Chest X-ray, AP view. Patient: 29 years old, sex F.
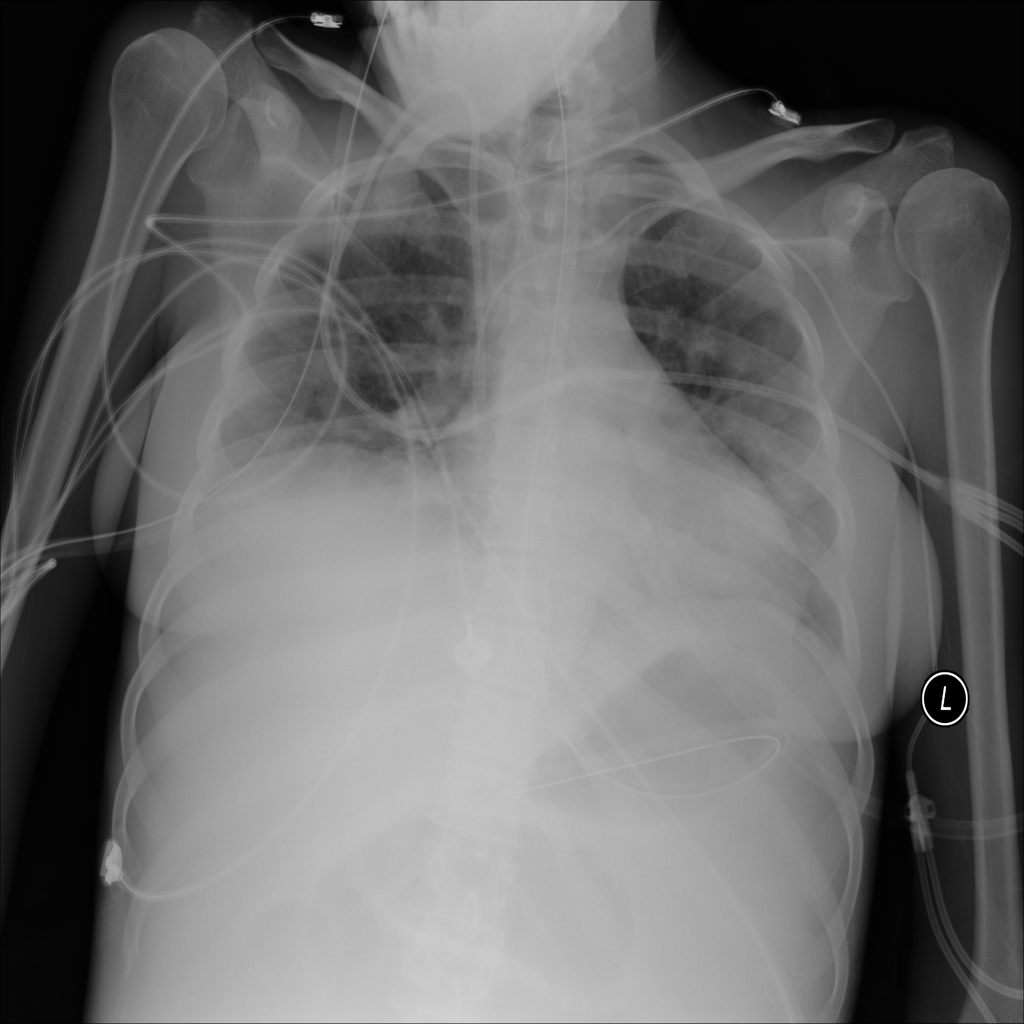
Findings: Edema